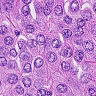
Metastatic tissue present: yes